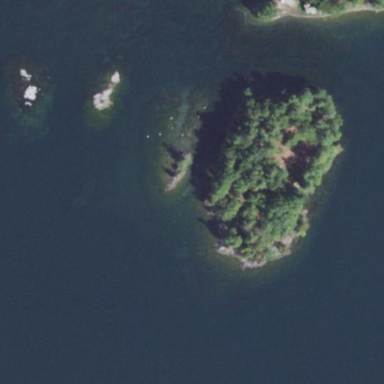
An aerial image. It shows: Islet surrounded by woodland.